Question: I have a 'IKImageView' and a 'NSImageView' as a subview. Subviews are supposed to get drawn above their master view. I tried an 'NSImageView' with the same subview, and it worked fine, but I really need to be able to move the image around with the mouse, and zoom it with a slider, and I think 'IKImageView' is a bit easier.
What happens is this:

As you can see, the small picture (subview) is below the image on the 'IKImageView', but in front of the background of 'IKImageView'.
How can I fix this?
ps: Do you think I should use NSImageView? If so, how would I move it around, and zoom?
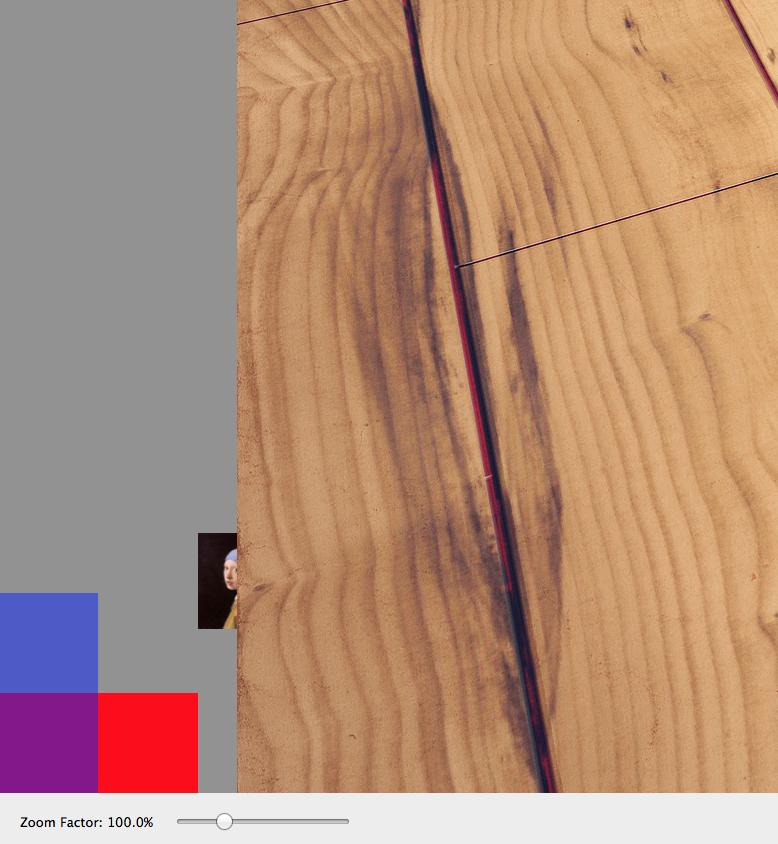
Answer: call 'addSubview' again everytime after I set the IKImageView's image.
That work for me.